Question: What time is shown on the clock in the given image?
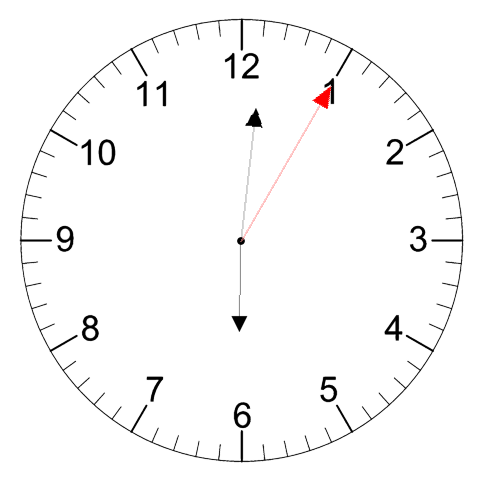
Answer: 06:01:05